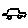
Label: car